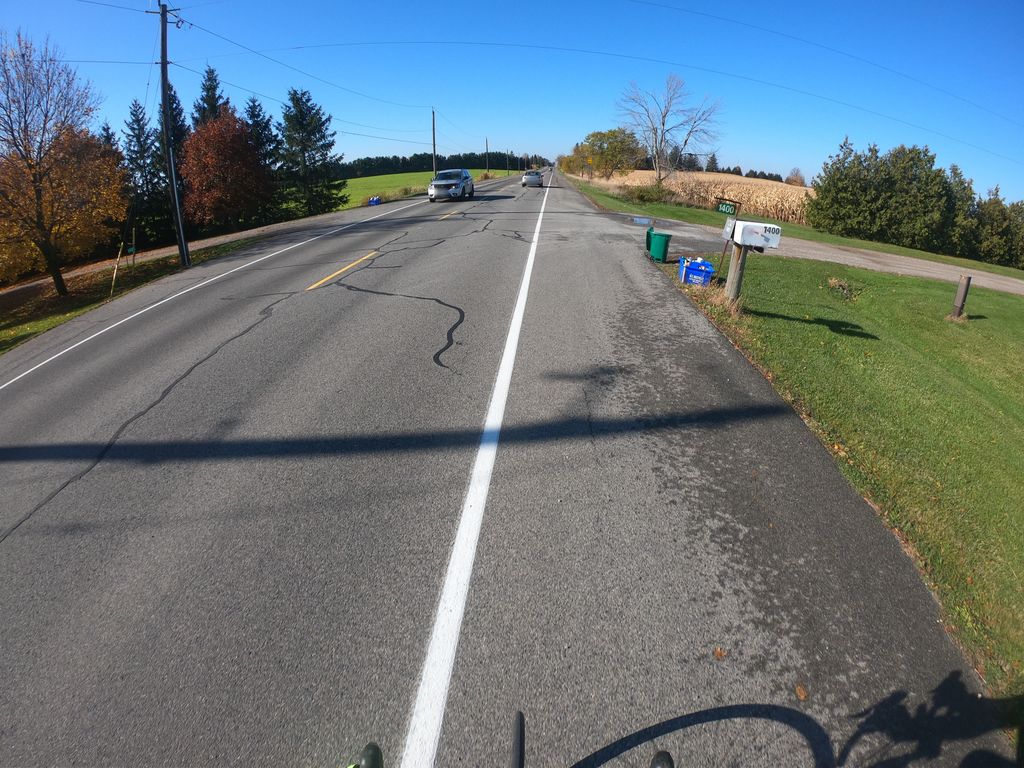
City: kitchener-waterloo